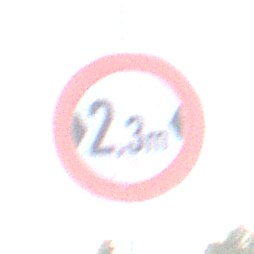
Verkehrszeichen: TatsaechlicheBreite2Komma3
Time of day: SunriseSunset
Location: Outdoor (Nature)
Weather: PartlyCloudy
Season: NotSpecified
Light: Natural